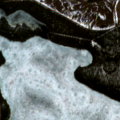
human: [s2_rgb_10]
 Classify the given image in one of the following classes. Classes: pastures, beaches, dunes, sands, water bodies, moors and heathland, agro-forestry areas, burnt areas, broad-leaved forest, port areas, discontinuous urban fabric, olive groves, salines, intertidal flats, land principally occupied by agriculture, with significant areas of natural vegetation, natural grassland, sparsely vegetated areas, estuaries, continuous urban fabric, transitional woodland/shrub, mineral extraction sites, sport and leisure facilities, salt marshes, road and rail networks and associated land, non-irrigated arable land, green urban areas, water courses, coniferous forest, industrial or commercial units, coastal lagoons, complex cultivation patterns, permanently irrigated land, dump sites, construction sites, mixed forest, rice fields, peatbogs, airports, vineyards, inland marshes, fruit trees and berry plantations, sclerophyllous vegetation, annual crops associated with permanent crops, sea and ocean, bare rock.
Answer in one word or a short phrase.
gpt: coniferous forest, water bodies